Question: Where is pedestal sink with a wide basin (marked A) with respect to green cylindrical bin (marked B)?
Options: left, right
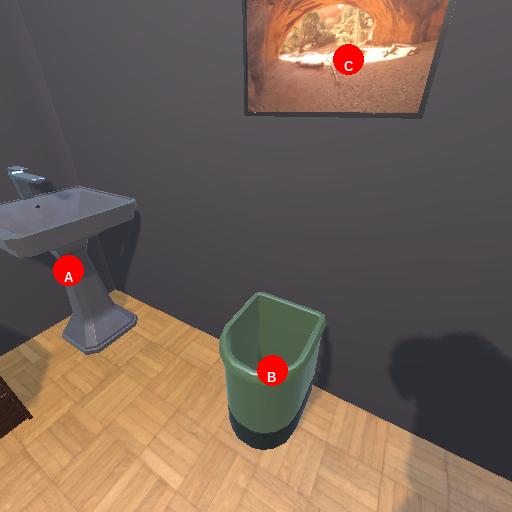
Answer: left